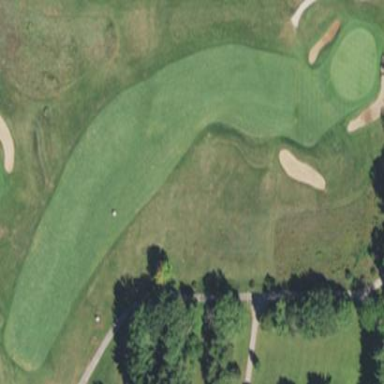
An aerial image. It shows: Grassy area designated as golf fairway.